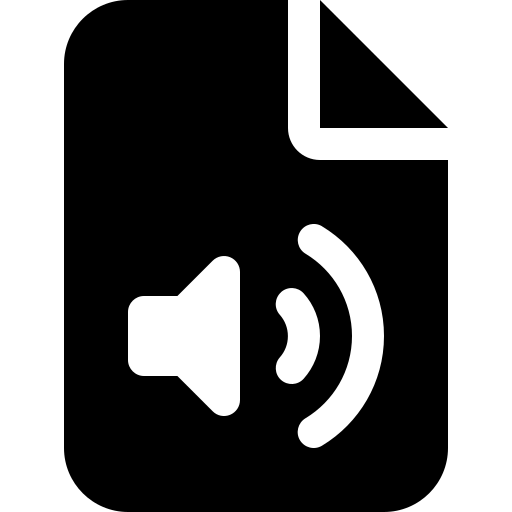
Tags: icon, FontAwesome, fa-icon, solid, file, audio